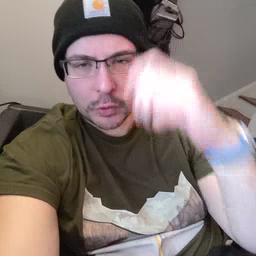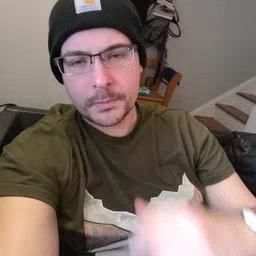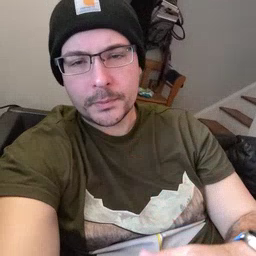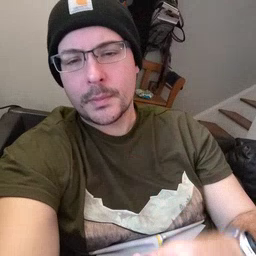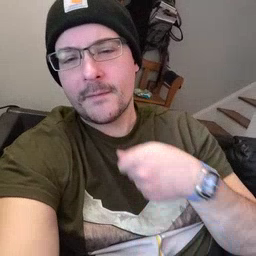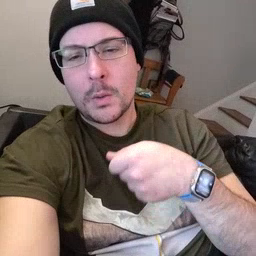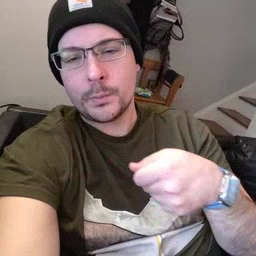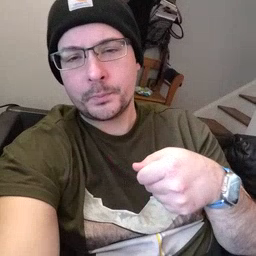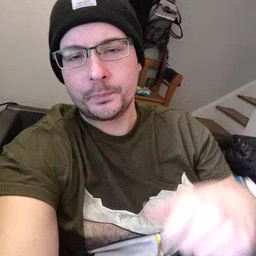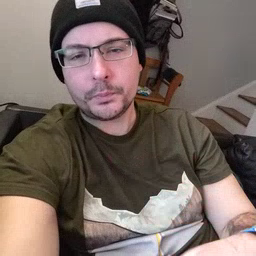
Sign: vacuum